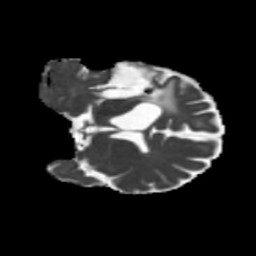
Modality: MD
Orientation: coronal
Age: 42
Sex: male
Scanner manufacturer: siemens
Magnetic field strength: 3 T
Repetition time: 5.25 s
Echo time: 0.08 s